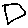
Label: square